Aerial crown-view tile of a tropical tree (Barro Colorado Island, Panama), acquired 20250124:
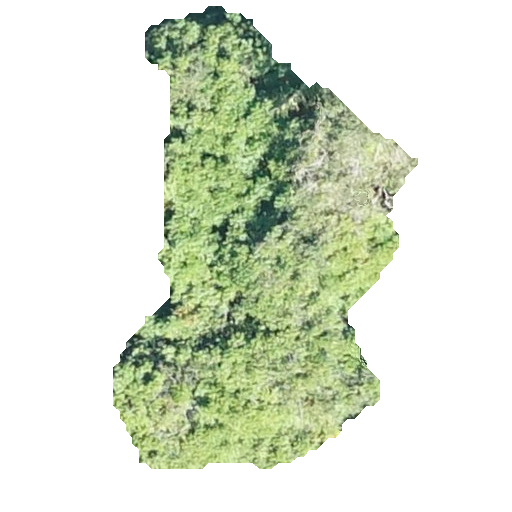
Species: Spondias mombin
GBIF accepted scientific name: Spondias mombin
Crown area: 135.254 m²